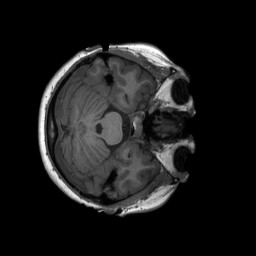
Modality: T1w
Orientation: axial
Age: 21
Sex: female
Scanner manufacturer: siemens
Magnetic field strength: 3 T
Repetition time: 2.3 s
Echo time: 0.00232 s